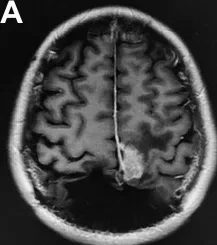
Preoperative enhanced MRI showed that the nodular enhancement was found in both sides of parietal cerebral falx, with the largest size of 3.4x1.8x3.6 cm (A-C).
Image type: radiology (mri)